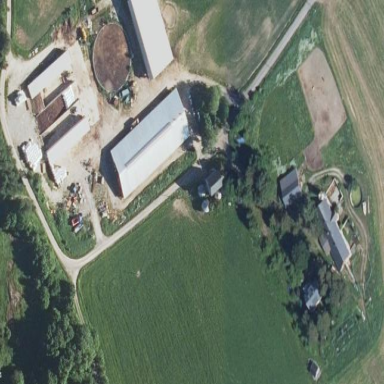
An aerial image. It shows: Farmyard area.